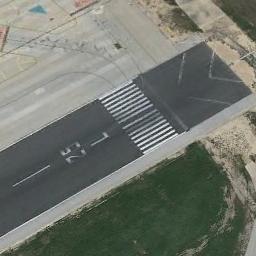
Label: runway